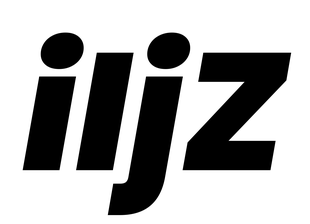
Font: Poppins-BlackItalic